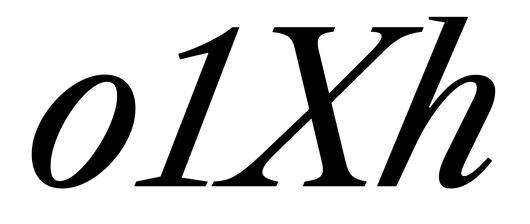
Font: LibreCaslonText-Italic_Italic